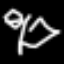
Label: octagon